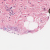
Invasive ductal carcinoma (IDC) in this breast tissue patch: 0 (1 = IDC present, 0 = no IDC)